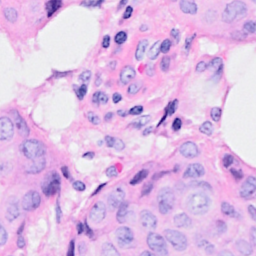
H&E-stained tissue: Breast